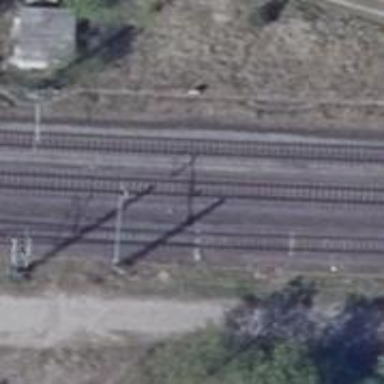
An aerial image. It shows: Railway switch.